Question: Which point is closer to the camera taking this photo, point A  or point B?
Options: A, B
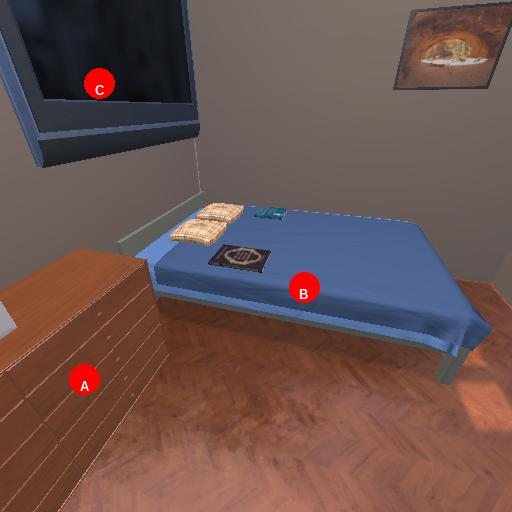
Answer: A